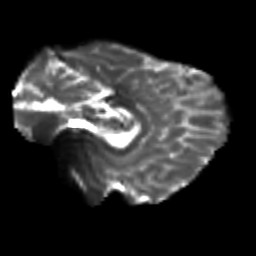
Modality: T2w
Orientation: sagittal
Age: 29
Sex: male
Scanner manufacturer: siemens
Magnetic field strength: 3 T
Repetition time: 3.5 s
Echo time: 0.104 s